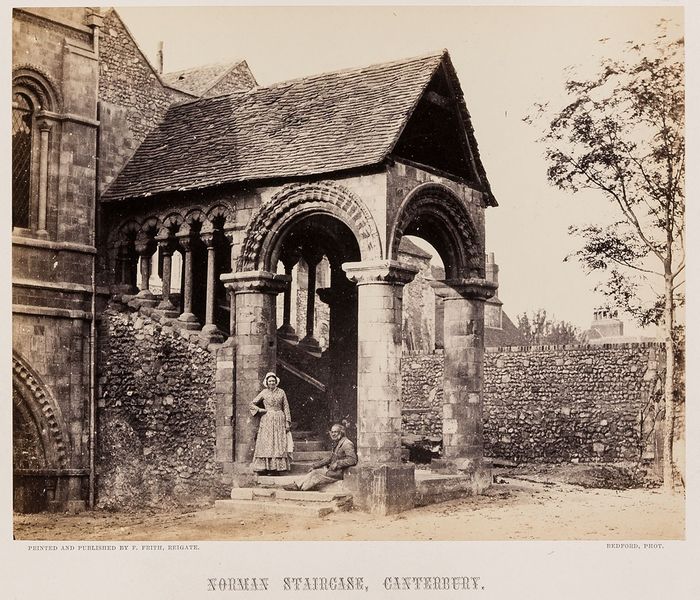
Künstler: Francis Bedford
Standort: Hamburg
Institution: Museum für Kunst und Gewerbe Hamburg
Schlagwörter: architektur, treppe, foto, fotografie, photographie, photo, karton, treppenhaus, school, king, albumin, lichtbild, reisefotografie, historische, schwarzweißpositivverfahren, silbersalzverfahren, schwarzweißfotografie, gebäude, örtlichkeit, straße, stätte, reisephotographie, albuminpapier, norman, staircase